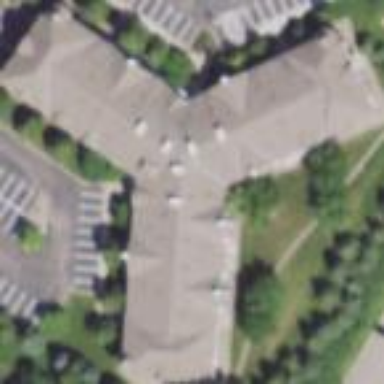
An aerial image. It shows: Hipped roof apartment building.